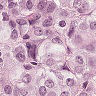
Metastatic tissue present: yes